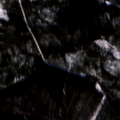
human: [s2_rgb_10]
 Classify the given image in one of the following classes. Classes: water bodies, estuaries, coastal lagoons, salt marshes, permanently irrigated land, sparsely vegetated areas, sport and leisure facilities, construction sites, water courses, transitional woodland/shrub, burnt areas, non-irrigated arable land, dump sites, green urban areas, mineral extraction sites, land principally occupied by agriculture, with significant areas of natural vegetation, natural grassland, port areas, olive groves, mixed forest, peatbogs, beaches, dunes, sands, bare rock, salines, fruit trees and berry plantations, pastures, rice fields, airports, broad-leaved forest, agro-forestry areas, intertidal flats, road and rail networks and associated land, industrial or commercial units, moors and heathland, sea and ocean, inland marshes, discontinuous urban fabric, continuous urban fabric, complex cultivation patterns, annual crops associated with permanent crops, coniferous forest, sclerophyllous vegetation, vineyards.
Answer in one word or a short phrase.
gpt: coniferous forest, mixed forest, transitional woodland/shrub